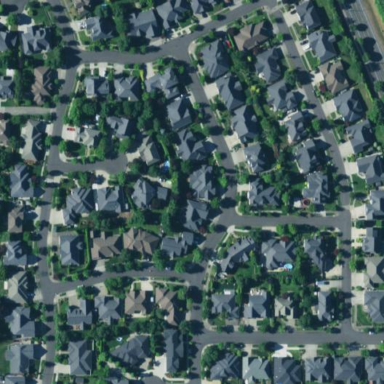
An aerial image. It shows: Gated community within residential area.